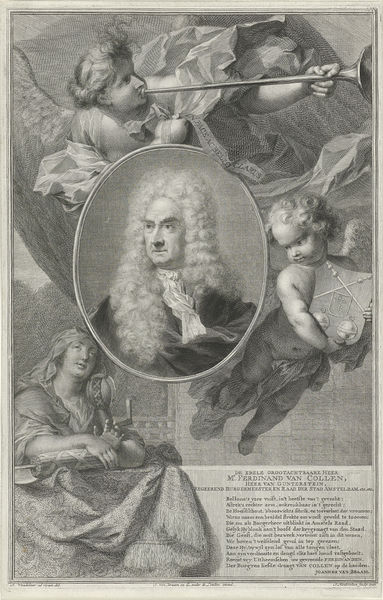
Titel: Portret van Ferdinand van Collen
Künstler: Jacob Houbraken
Standort: Amsterdam
Institution: Rijksmuseum
Schlagwörter: flügel, mann, haar, schwarz, weiss, hochformat, bildnis, porträt, gewand, haare, mantel, locke, locken, fliegen, oval, engel, perücke, schrift, könig, buch, druck, schwarzweiss, radierung, stich, lockig, seite, text, buchseite, wappen, posaune, graf, trompete